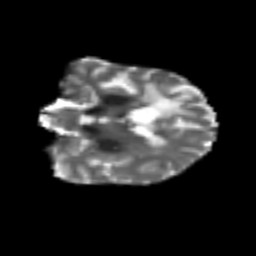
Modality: T2w
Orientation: coronal
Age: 46
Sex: male
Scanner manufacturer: siemens
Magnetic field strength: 3 T
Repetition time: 4.987 s
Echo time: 0.0792 s